Question: I want to create a custom filter for my DataTable. I would like to create a button that, when clicked on it, changes the table its data. I know about the ChoiceFilteredPropertyColumn that wicket has to offer but this is, according to my understanding of it, a dropdown filter.
I am trying to achieve something like the following picture (Pancakes is the clickable button):

Could someone point me in the right direction?
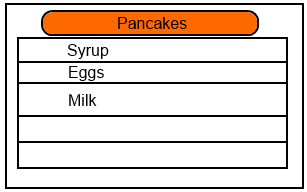
Answer: I solved this question by creating a custom filter (just a panel with some markup) and return it in the getFilter method of a custom FilteredPropertyColumn.
FilteredPropertyColumn:
<URL>
getFilter method:
<URL>
ButtonFilter class:
'''
public class ButtonFilter extends Panel {
...
}
'''
In custom FilteredPropertyColumn class:
'''
@Override
public Component getFilter(String componentId, FilterForm<?> form) {
return new ButtonFilter<Y>(componentId, getFilterModel(form), filterChoices);
}
'''